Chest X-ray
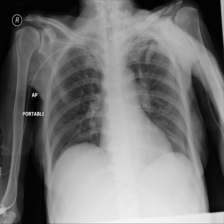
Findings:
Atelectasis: negative
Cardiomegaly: negative
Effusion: negative
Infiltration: negative
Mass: negative
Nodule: negative
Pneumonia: negative
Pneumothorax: negative
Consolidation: negative
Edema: negative
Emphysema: negative
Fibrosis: negative
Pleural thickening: negative
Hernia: negative